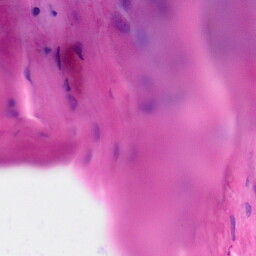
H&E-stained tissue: Skin